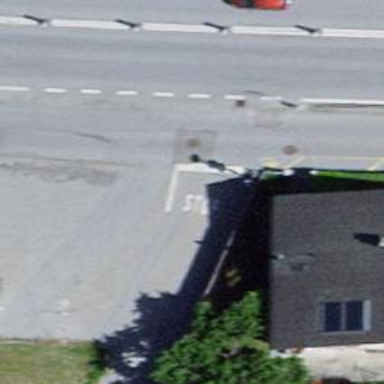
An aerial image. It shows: Driveway leading to service road.